Question: I'm making a layout using fixed 'header', with a main 'nav' and another nav called '#sub_nav'. The thing is the #sub_nav got many items to choose, so when I reduce the width of the browser, the last item breaks the line, and a portion of the content hides behind the flexible header.
Here's an illustration:

## And here the jsfiddle
I wonder if there's a CSS / JS solution for that. I also accept jquery solutions.
Apologise if the image is annoying but I hope you understand what do I want to solve.
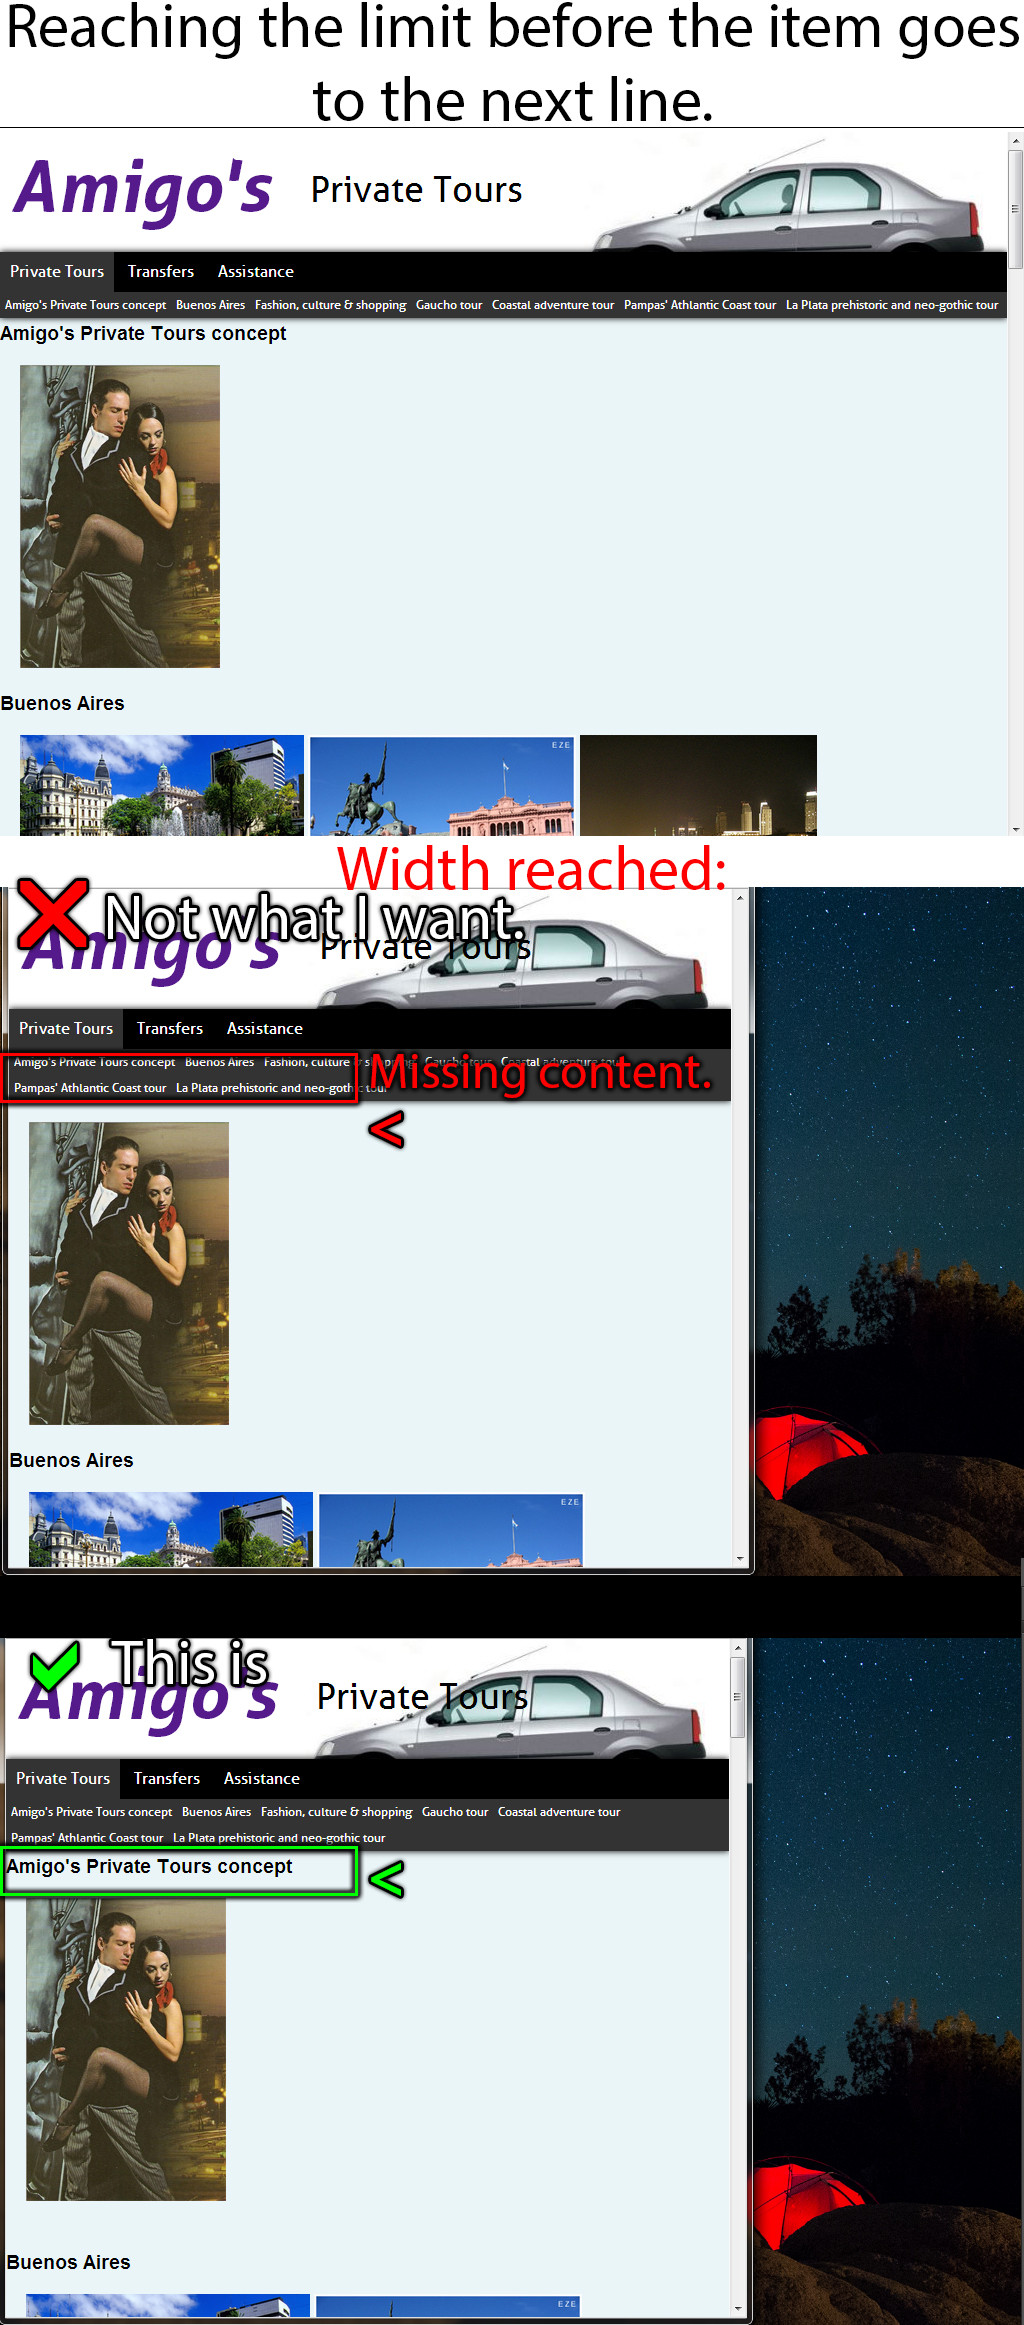
Answer: Because the header is fixed, it overlaps on top of the main contents. You need to use jquery to increase the top padding of your #mid when #sub_nav height gets greater than it's actual height. Try something like this:
'''
$(document).ready(function(){
var subNav = $("#sub_nav");
var main = $("#mid");
if(subNav.height() > 25){
main.css({"padding-top": "220px"});
}
else{
main.css({"padding-top": "190px"});
}
$(window).resize(function(){
if(subNav.height() > 25){
main.css({"padding-top": "220px"});
}
else{
main.css({"padding-top": "190px"});
}
});
});
'''